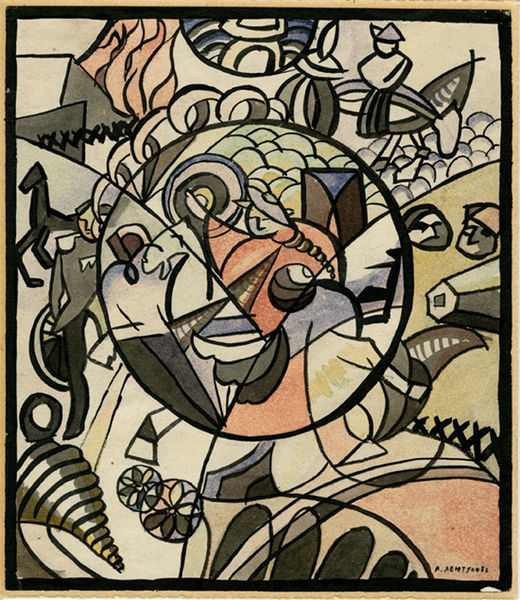
Titel: Gladness, Gladness
Künstler: Aristarkh Lentulov
Standort: Amherst (Massachusetts, USA)
Institution: Mead Art Museum, Amherst College
Schlagwörter: blau, feuer, blume, blumen, bunt, straße, haus, rot, zaun, gesichter, mensch, rahmen, signatur, brücke, kreis, pferd, rund, holzschnitt, abstrakt, farben, formen, rad, krieg, blue, red, black, green, grey, painting, yellow, print, flammen, form, druck, gebilde, soldat, flower, man, ocean, muschel, road, color, cubist, geometrie, curl, moderne kunst, letters, abstract, vertical, beauty, circle, shapes, horse, fire, horn, picasso, cubism, flames, heavy, shape, cones, stained glass, mirale, compartmental, x, black line, firld, seasons